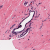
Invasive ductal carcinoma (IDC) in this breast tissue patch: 0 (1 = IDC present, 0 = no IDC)